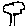
Label: tree